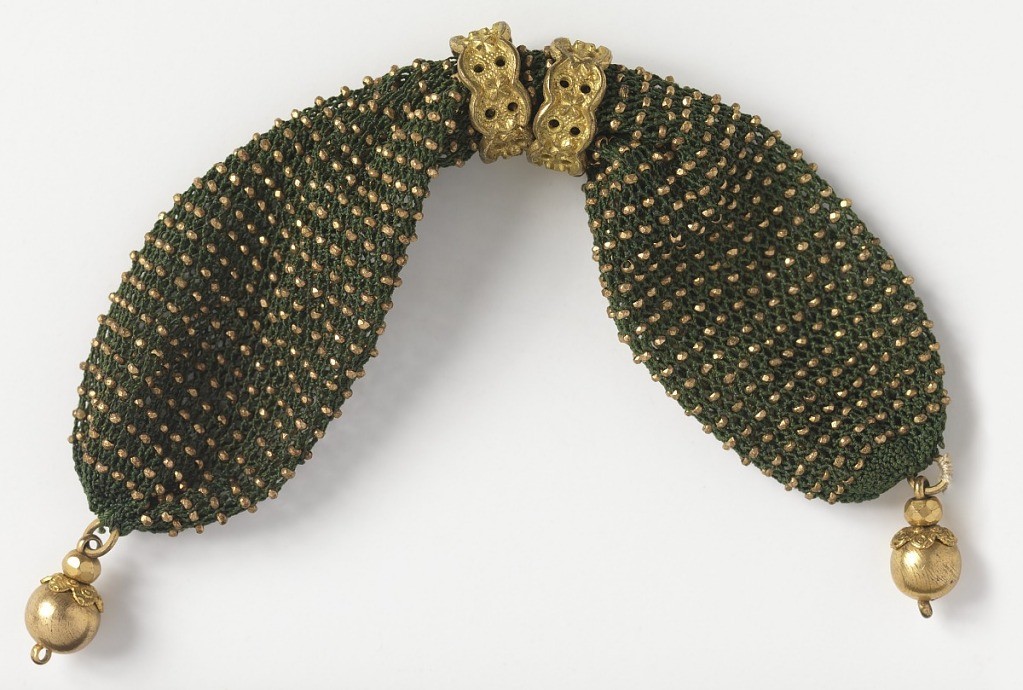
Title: Miser's purse
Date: early 19th century
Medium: silk, metal Technique: crochet
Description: Purse or long sac of crocheted dark green silk, ornamented evenly with gold beads; opening at side controlled by two rings.  Small round gold drop at each end.